Question: I have been wrestling with rendering an animation that fires a projectile accurately from an "enemy" node to a "player" node in a 2D 11:11 grid (0:0 = top-left) in JS/Canvas. <URL> I've managed to get the shots close, but not quite bang on. I think my velocity function is a little out but I really don't know why. This is the trigonometric function:
'''
this.getVelocityComponents = function(speed){
// loc (location of enemy actor) = array(2) [X_coord, Y_coord]
// des (destination (ie. player in this instance)) = array(2) [X_coord, Y_coord]
var i, sum, hyp, output = [], dis = [];
var higher = false;
for (i in loc) {
sum = 0;
if (loc[i] > des[i])
sum = loc[i] - des[i];
if (loc[i] < des[i])
sum = des[i] - loc[i];
dis.push(sum);
}
hyp = Math.sqrt(Math.pow(dis[X], 2) + Math.pow(dis[Y], 2));
if (dis[X] > dis[Y]) {
output[X] = (speed * Math.cos(dis[X]/hyp))
output[Y] = (speed * Math.sin(dis[Y]/hyp))
} else if (dis[X] < dis[Y]) {
output[X] = (speed * Math.cos(dis[Y]/hyp))
output[Y] = (speed * Math.sin(dis[X]/hyp))
}
return output;
'''
}
and this is the instruction that tells the X and the Y of the projectile frame to advance:
'''
var distance = [];
for (i in loc) {
var sum = 0;
if (loc[i] > des[i])
sum = loc[i] - des[i];
if (loc[i] < des[i])
sum = des[i] - loc[i];
distance.push(sum);
}
if (distance[X] > distance[Y]) {
frm[X] += (loc[X] < des[X]) ? v[X] : -v[X];
frm[Y] += (loc[Y] < des[Y]) ? v[Y] : -v[Y];
} else {
frm[Y] += (loc[Y] < des[Y]) ? v[X] : -v[X];
frm[X] += (loc[X] < des[X]) ? v[Y] : -v[Y];
}
'''
Below is a screenshot. Blue is player, pink enemy and the yellow circles are projectiles

as you can see, it's almost on the mark.
Have I done something wrong? what do I need to do?
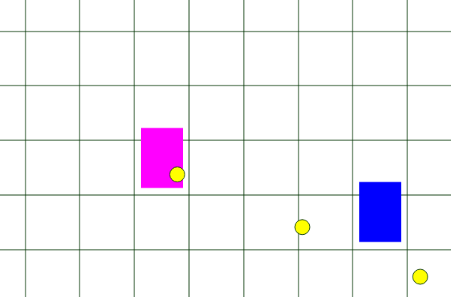
Answer: To calculate the direction from enemy to player you can simplify the calculations a little.
## Find direction angle
'''
var diffX = Player.x - Enemy.x, // difference in position
diffY = Player.y - Enemy.y,
angle = Math.atan2(diffY, diffX); // atan2 will give the angle in radians
'''
Notice also difference for Y comes first for atan2 as canvas is oriented 0deg pointing right.
## Velocity vector
Then calculate the velocity vector using angle and speed:
'''
// calculate velocity vector
var speed = 8,
vx = Math.cos(angle) * speed, // angle x speed
vy = Math.sin(angle) * speed;
'''
You might want to consider using time as a factor if that is important. You can see <URL> from a while back here for an example on this.
## Demo
Using these calculations you will be able to always "hit" the player with the projectile (reload demo to change enemy position to random y):
'''
var ctx = document.querySelector("canvas").getContext("2d"),
Player = {
x: 470,
y: 75
},
Enemy = {
x: 100,
y: Math.random() * 150 // reload demo to change y-position
};
// calculate angle
var diffX = Player.x - Enemy.x,
diffY = Player.y - Enemy.y,
angle = Math.atan2(diffY, diffX);
// calculate velocity vector
var speed = 8,
vx = Math.cos(angle) * speed, // angle x speed
vy = Math.sin(angle) * speed,
x = Enemy.x, // projectil start
y = Enemy.y + 50;
// render
(function loop() {
ctx.clearRect(0, 0, 500, 300);
ctx.fillRect(Player.x, Player.y, 30, 100);
ctx.fillRect(Enemy.x, Enemy.y, 30, 100);
ctx.fillRect(x - 3, y -3, 6, 6);
x += vx;
y += vy;
if (x < 500) requestAnimationFrame(loop);
})();
'''
'''
<canvas width=500 height=300></canvas>
'''